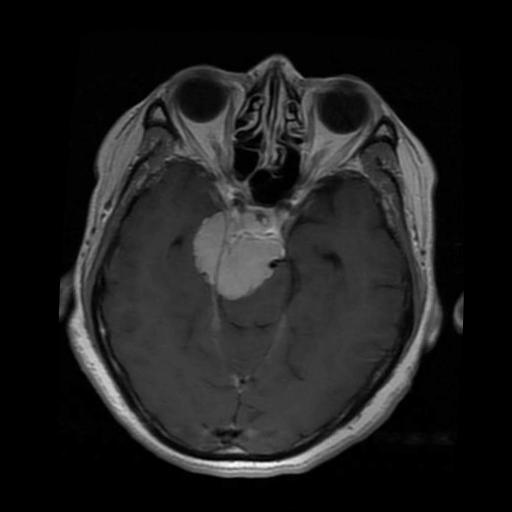
Label: meningioma